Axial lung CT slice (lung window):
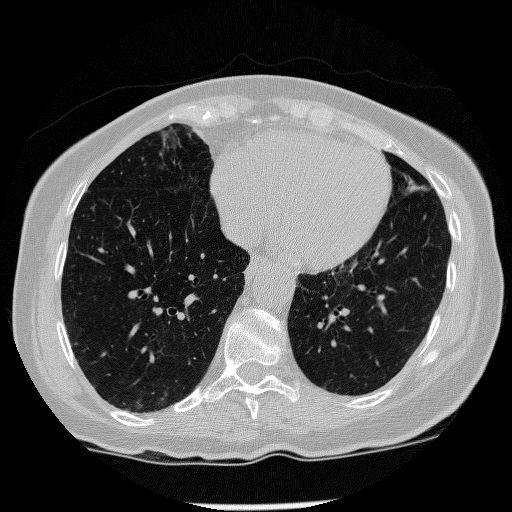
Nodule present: no